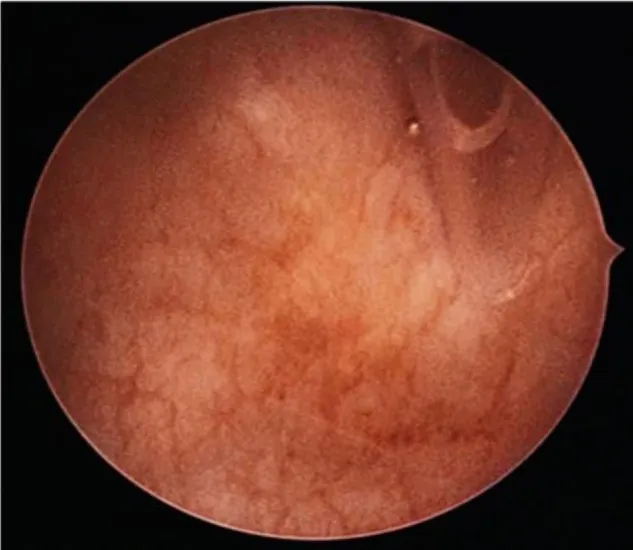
Hysteroscopic view of the urinary catheter introduced through the fistula in the bladder.
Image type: endoscopy (other_endoscopy)